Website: lowes
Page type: address-validator
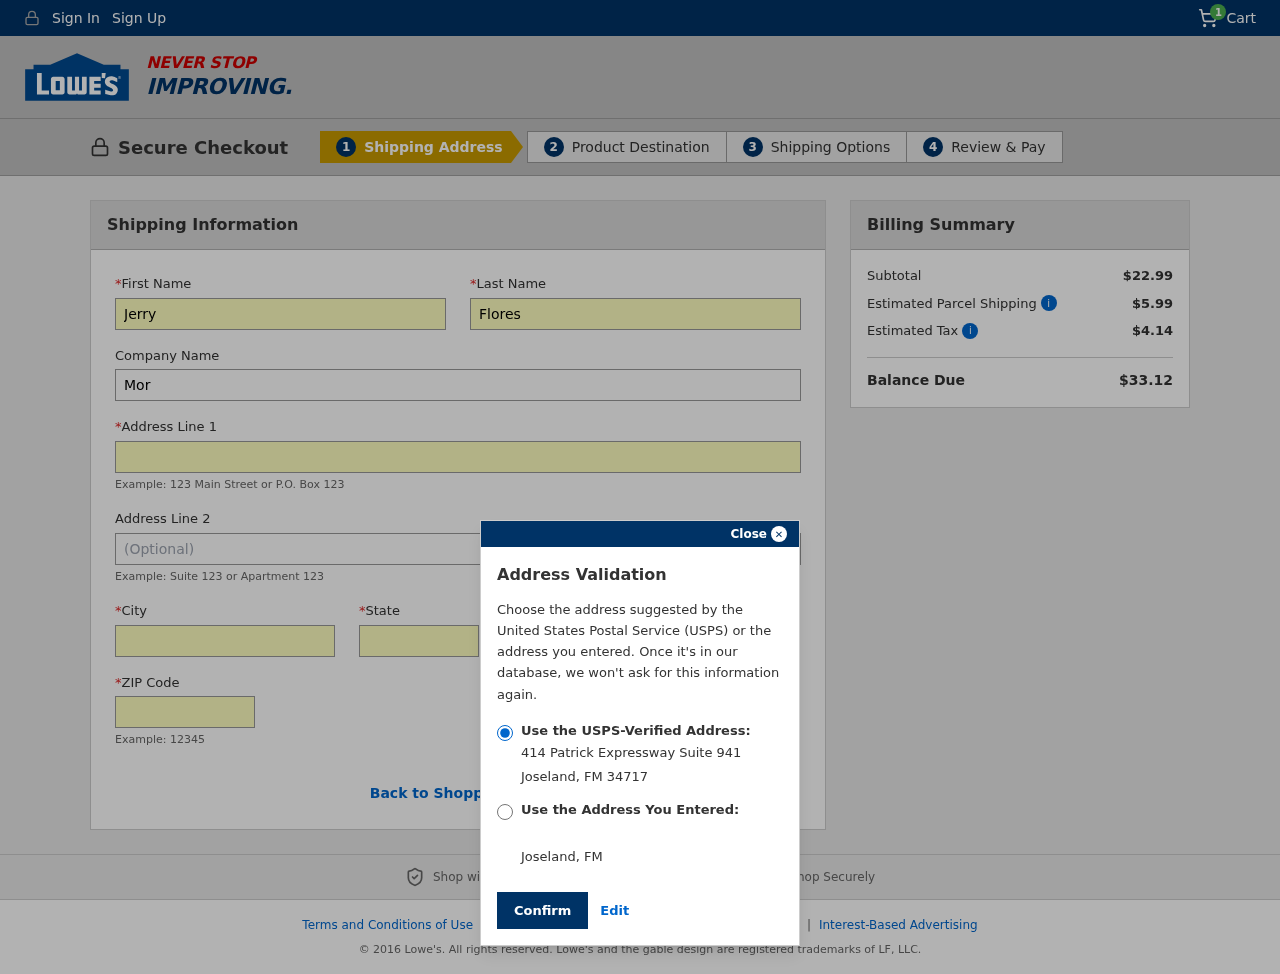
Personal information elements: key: PII_CITY
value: Joseland
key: PII_COMPANY
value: Morgan-King
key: PII_FIRSTNAME
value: Jerry
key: PII_LASTNAME
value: Flores
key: PII_POSTCODE
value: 34717
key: PII_STATE
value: FM
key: PII_STATE_ABBR
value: FM
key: PII_STREET
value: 414 Patrick Expressway Suite 941
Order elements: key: ORDER_NUM_ITEMS
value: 1
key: ORDER_SUBTOTAL
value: $22.99
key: ORDER_SHIPPING_COST
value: $5.99
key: ORDER_TAX
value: $4.14
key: ORDER_TOTAL
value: $33.12